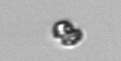
Label: Dinophyceae